Aerial crown-view tile of a tropical tree (Barro Colorado Island, Panama), acquired 20240611:
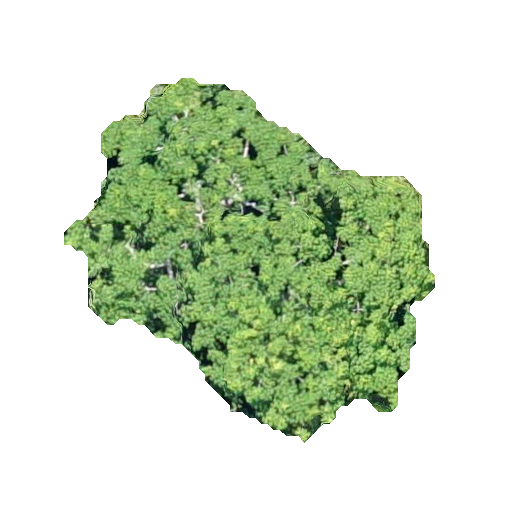
Species: Ceiba pentandra
GBIF accepted scientific name: Ceiba pentandra
Crown area: 130.886 m²